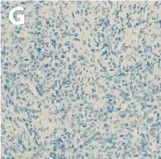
Hematoxylin-eosin and immunohistochemical staining of the tumor tissue. Negative expression of desmin and INI-1 (at 200 magnification).
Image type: pathology (immunostaining)